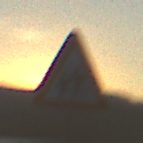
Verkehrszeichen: KinderRechts
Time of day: SunriseSunset
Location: Outdoor (RoadRail)
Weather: PartlyCloudy
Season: NotSpecified
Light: Natural